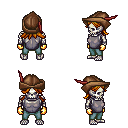
a pixel art fantasy rpg character, male body template, skeleton, steel chest armor, teal pants, dark blonde loose hair, leather cap, gold gloves, four views (front, back, left, right), 2x2 character sprite sheet, small pixel art, hard edges, no anti-aliasing